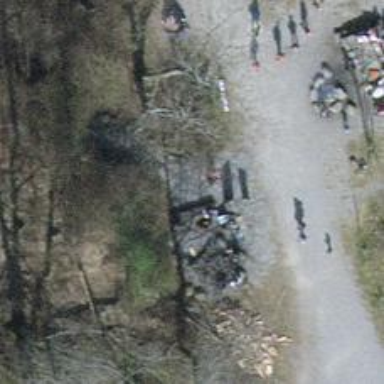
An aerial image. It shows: Picnic site for tourists.